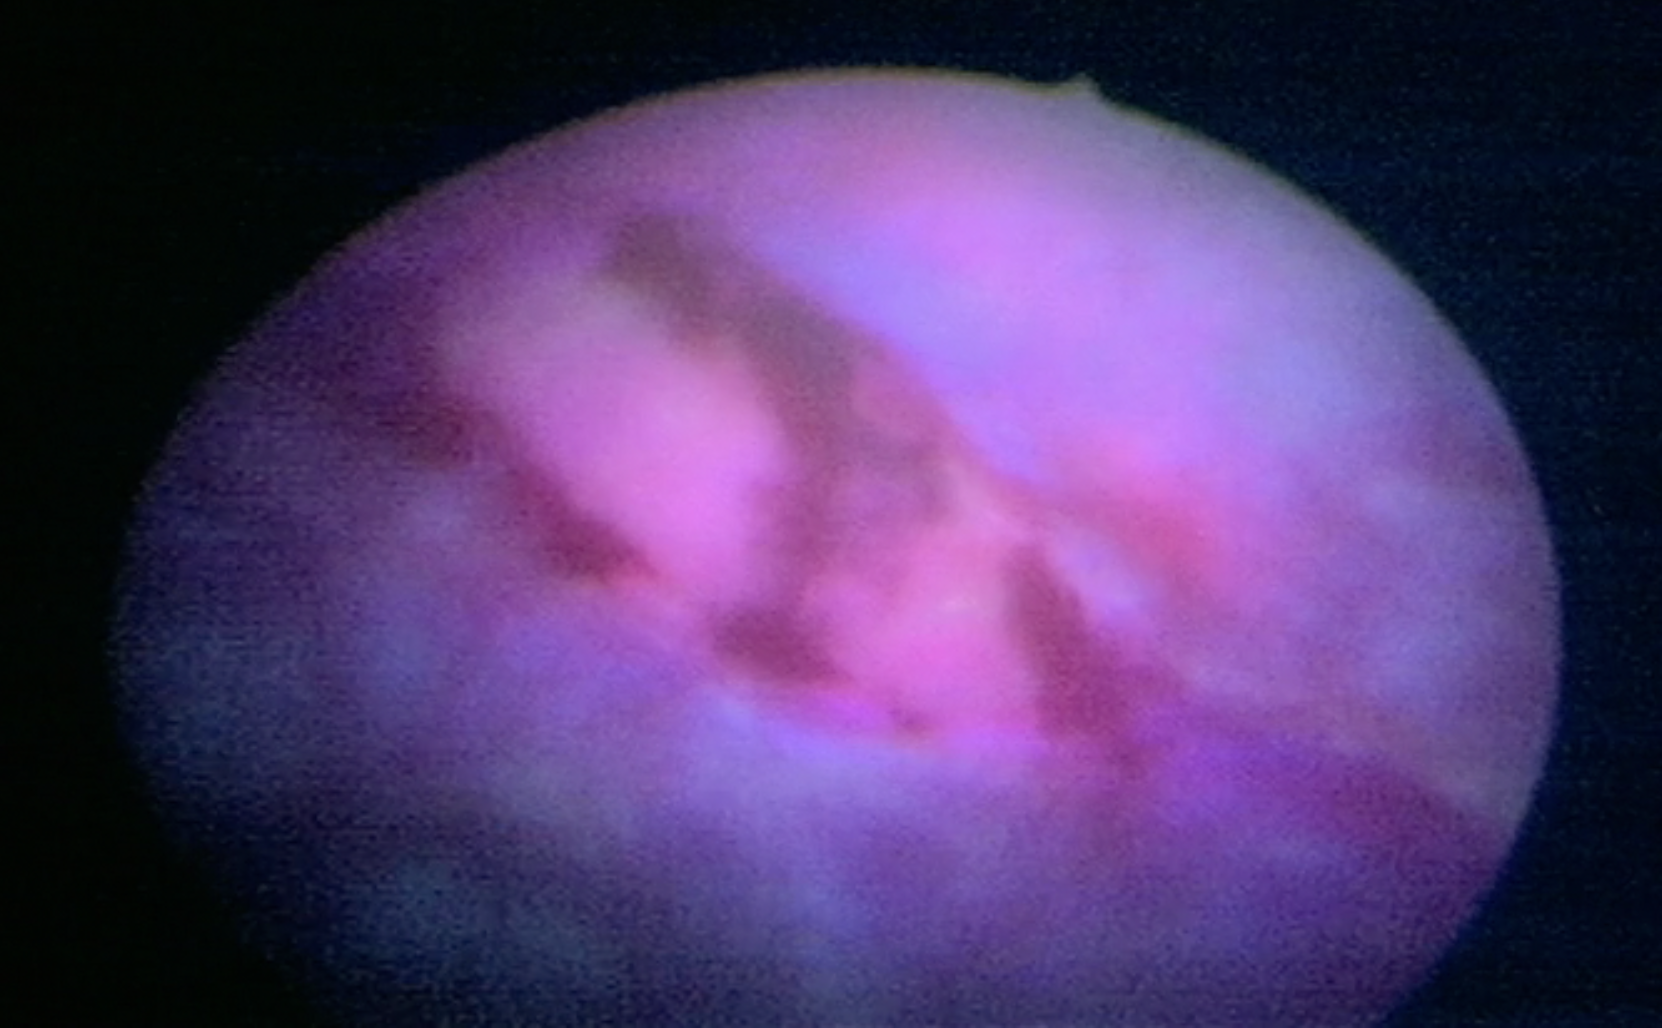
Modality: BLC
Class: Malignant
Subclass: CIS
Lesion: L1
Stage: Tis
Morphology: Non-papillary
Bladder cancer association: Yes